A scalogram of one vibration snapshot from a rotating bearing is shown, computed with a continuous wavelet transform. What is the most likely bearing condition (normal, inner_race, outer_race, ball)?
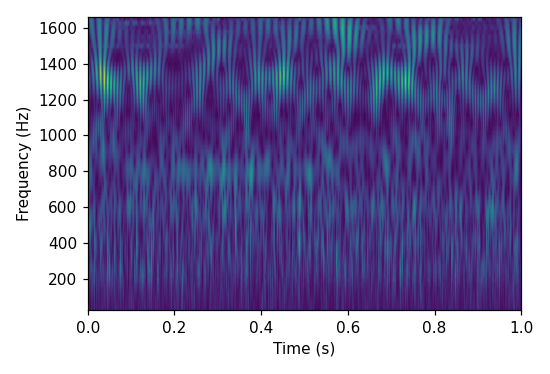
Answer: outer_race